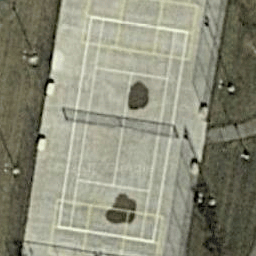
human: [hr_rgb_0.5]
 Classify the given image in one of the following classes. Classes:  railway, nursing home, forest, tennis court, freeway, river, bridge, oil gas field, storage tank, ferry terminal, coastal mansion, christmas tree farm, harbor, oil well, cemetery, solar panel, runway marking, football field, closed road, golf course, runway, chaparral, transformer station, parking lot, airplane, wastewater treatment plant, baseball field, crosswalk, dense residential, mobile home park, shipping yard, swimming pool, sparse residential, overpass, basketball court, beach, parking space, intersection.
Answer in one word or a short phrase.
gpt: tennis court